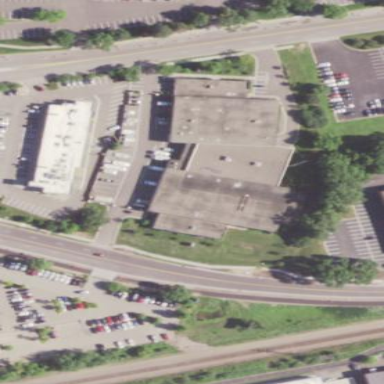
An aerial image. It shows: Building that serves as storage rental shop.